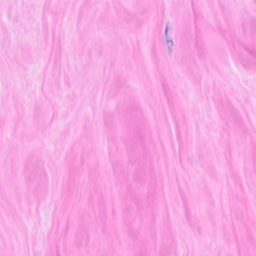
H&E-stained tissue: Breast